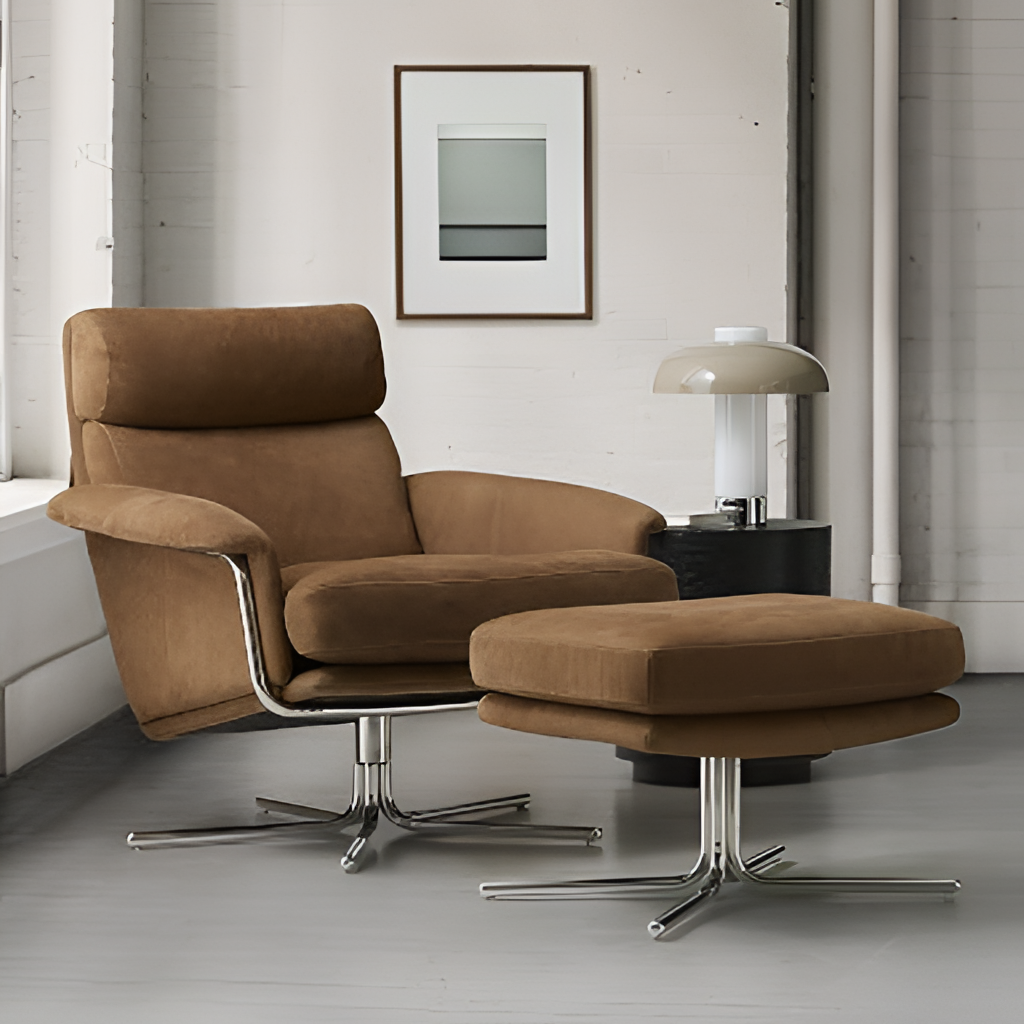
suede armchair and ottoman, living room, gray paint wallpaper, with solid pattern, modern, gray wood flooring, with plank pattern